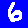
Digit: 6